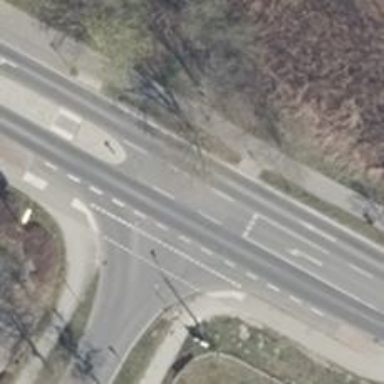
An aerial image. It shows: Path with crossing for cyclists.